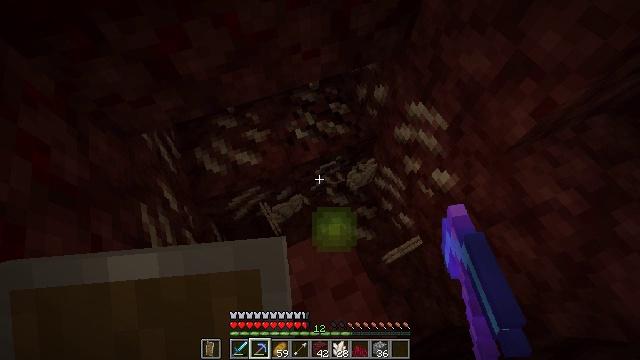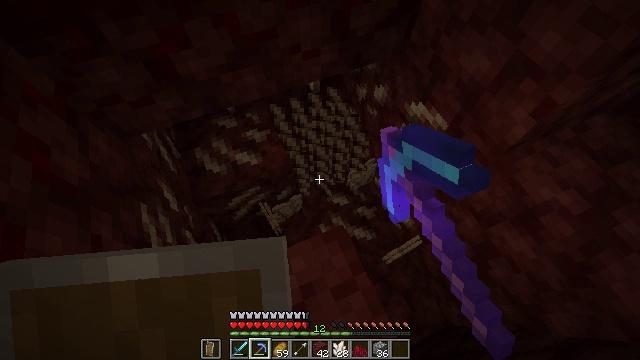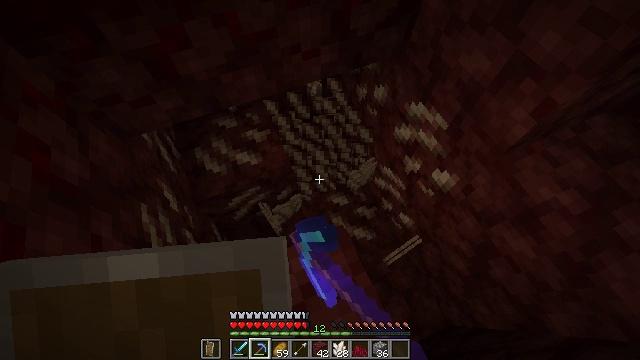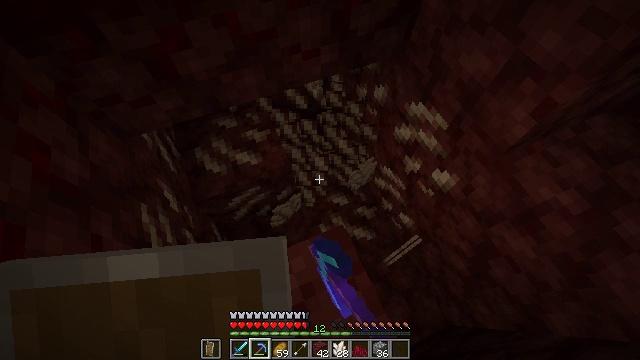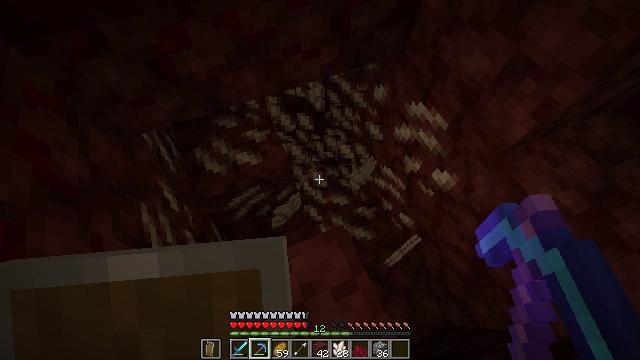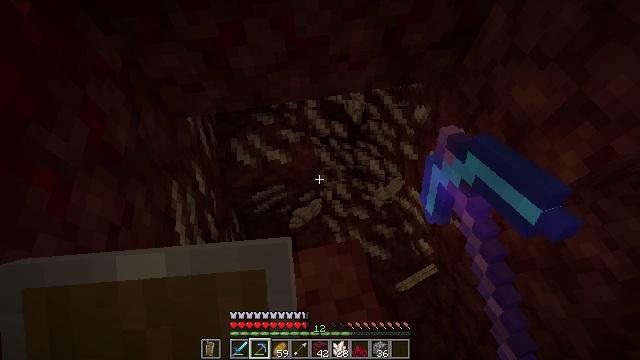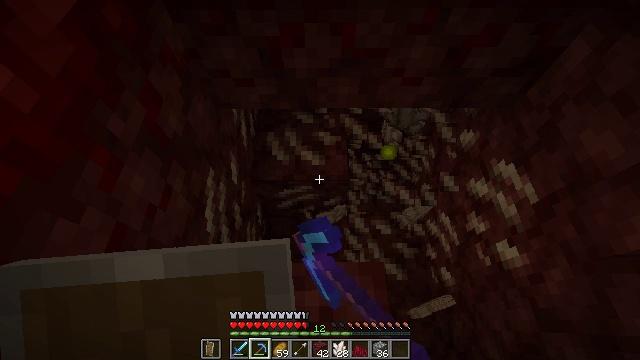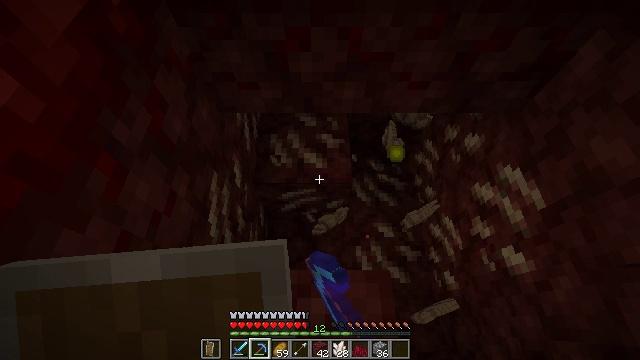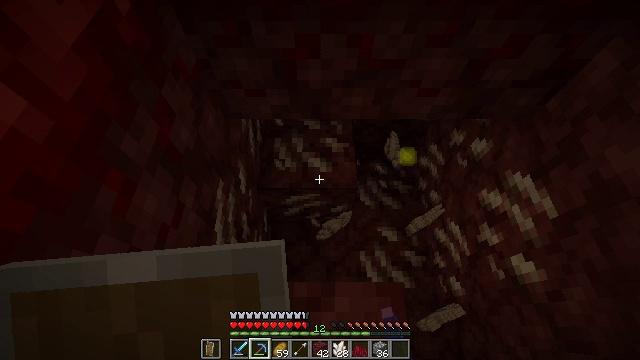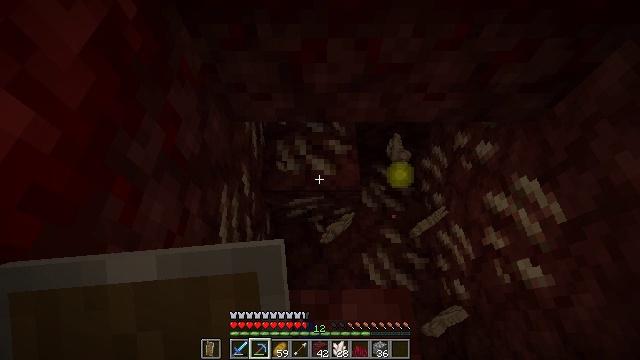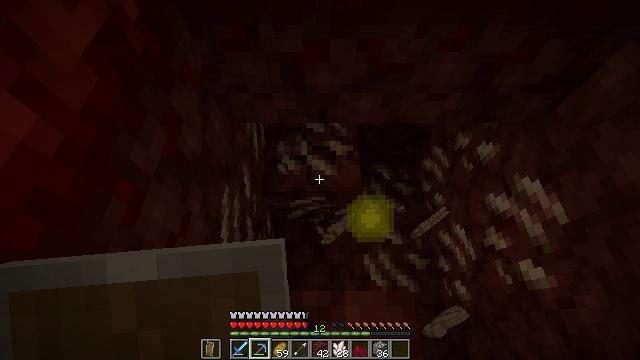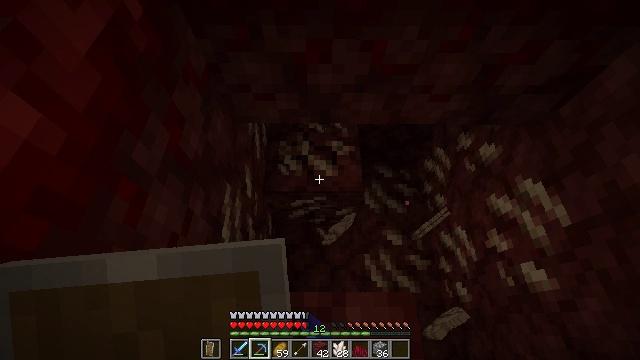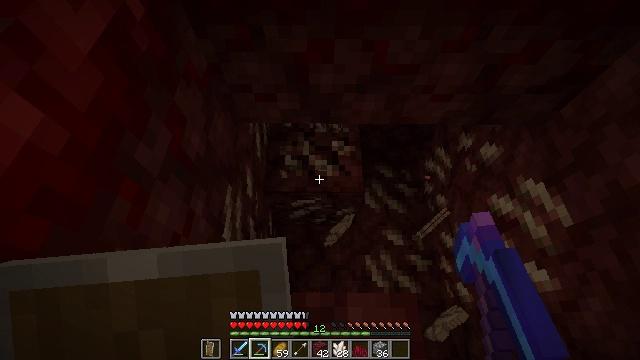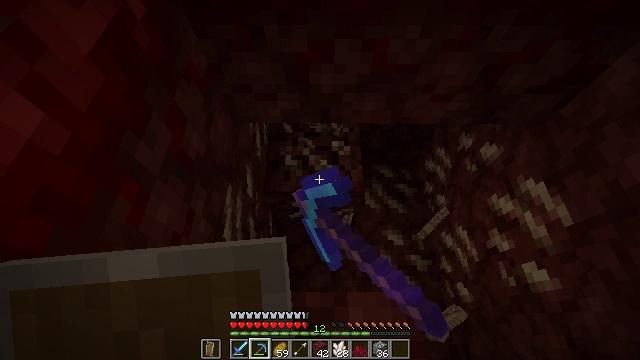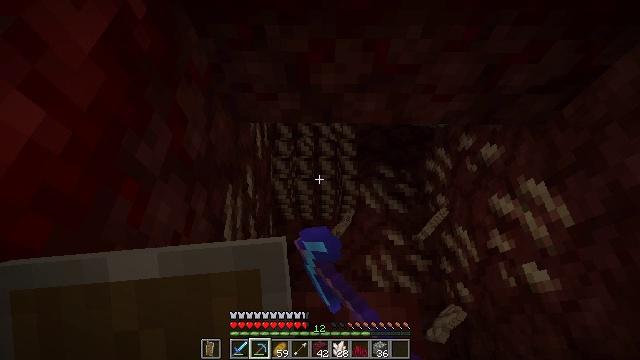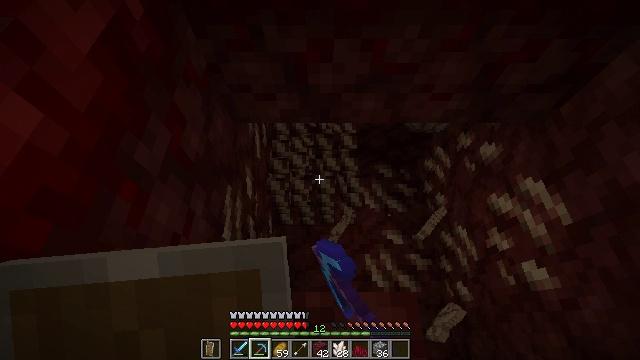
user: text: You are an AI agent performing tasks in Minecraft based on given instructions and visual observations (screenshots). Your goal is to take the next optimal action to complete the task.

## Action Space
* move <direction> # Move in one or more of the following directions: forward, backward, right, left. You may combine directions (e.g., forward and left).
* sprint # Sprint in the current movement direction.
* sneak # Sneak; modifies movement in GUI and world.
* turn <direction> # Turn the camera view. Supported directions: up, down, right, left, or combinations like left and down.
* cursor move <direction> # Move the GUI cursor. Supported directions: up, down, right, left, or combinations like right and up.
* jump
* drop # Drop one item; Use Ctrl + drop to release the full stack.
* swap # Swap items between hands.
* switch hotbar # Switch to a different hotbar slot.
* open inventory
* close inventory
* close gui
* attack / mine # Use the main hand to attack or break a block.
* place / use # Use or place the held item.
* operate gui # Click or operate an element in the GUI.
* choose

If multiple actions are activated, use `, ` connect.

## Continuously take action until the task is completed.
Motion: motion action
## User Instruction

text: Break the nether quartz ore block.
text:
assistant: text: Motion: sneak, attack / mine
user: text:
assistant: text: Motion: sneak, attack / mine
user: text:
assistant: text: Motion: sneak, attack / mine
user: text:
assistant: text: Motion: sneak, attack / mine
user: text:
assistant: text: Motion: move forward and move left, sneak, turn left and up, attack / mine
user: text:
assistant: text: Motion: move forward and move left, sneak, turn left, attack / mine
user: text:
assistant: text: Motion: move forward and move left, sneak, attack / mine
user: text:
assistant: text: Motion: sneak, attack / mine
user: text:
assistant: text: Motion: sneak, attack / mine
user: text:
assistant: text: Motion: sneak, attack / mine
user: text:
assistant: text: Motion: sneak, attack / mine
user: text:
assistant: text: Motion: sneak, attack / mine
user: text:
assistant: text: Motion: sneak, attack / mine
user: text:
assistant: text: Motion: sneak, attack / mine
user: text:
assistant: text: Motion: sneak, attack / mine
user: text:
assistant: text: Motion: sneak, turn right, attack / mine
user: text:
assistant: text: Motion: sneak, attack / mine
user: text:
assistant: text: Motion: sneak, attack / mine
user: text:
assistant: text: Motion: sneak, attack / mine